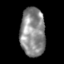
Tissue: skin
Cell type: Epithelial cells
Senescence score: 0.1558
Nuclear area (px): 1185
Mean DAPI intensity: 139.136